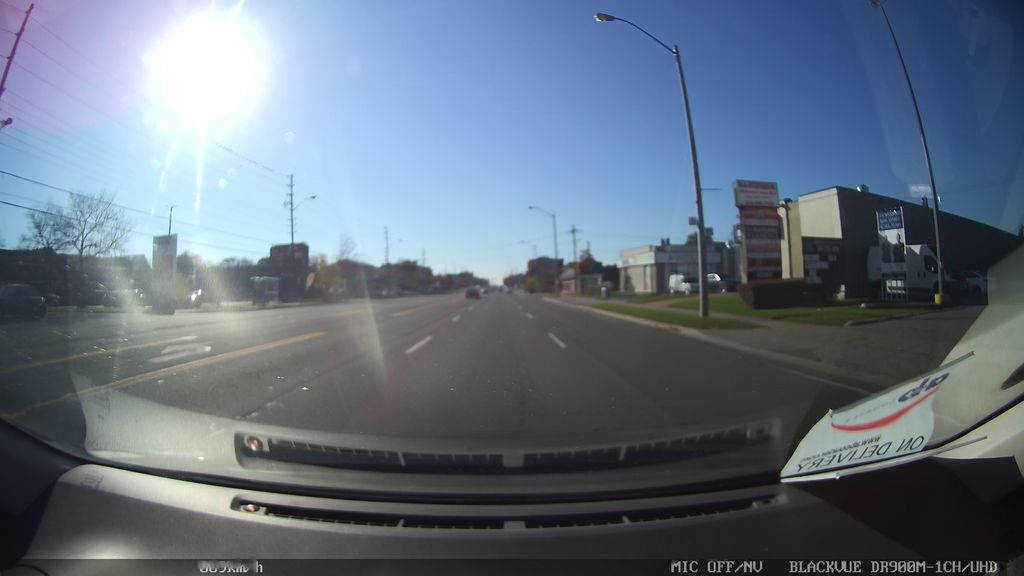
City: toronto